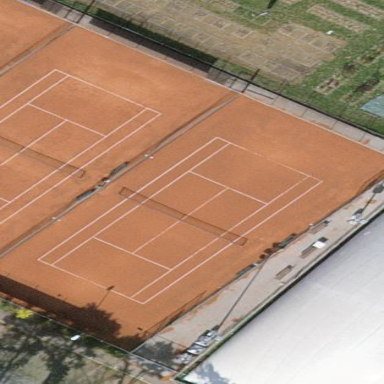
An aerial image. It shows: Sand tennis court on pitch for leisure land.